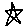
Label: star